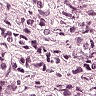
Metastatic tissue present: yes